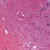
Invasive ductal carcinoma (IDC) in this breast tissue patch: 0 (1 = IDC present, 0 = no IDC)